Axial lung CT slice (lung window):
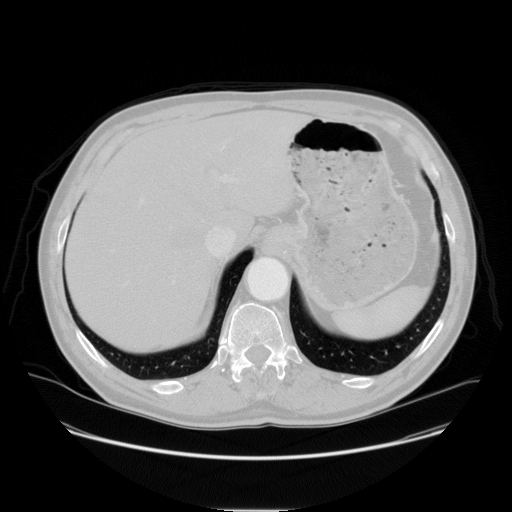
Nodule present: no